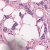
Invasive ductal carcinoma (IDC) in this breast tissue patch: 1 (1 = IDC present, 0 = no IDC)